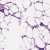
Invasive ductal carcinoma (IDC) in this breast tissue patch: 0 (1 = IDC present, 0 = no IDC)